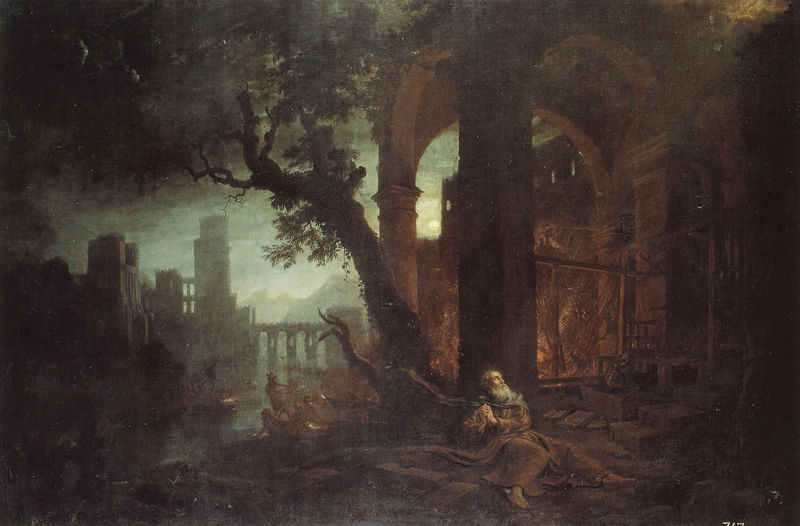
Titel: Landschaft mit der Verführung des hl. Antonius
Künstler: Claude Lorrain
Institution: Madrid, Museo del Prado
Schlagwörter: baum, blau, blätter, dunkel, himmel, laub, mann, fluss, landschaft, see, sitzen, stadt, teich, ufer, abend, braun, fenster, licht, nacht, pfeiler, schwarz, säule, säulen, alt, bart, dämmerung, brücke, kirche, boden, gewand, kutte, boot, turm, liegen, bogen, kisten, rast, romantik, angst, rudern, mondlicht, bögen, mond, ruine, alter, burg, mönch, erscheinung, viadukt, gespenstisch, staken, einsiedler, romntik